Question:
Currently I have:
'''
def func(points): #Input is a matrix with n lines and 2 columns.
centroid = numpy.mean(points, axis=0)
sum = 0
for point in points:
x = point[0] - centroid[0]
y = point[1] - centorid[1]
sum += x**2 + y**2
return math.sqrt(sum)
'''
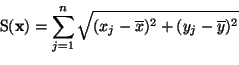
Answer: There is a builtin for summation of a sequence, called 'sum' (oddly enough). We can create the data using a generator comprehension, and feed it directly to the 'sum' function. Thus:
'''
return math.sqrt(sum((p[0]-centroid[0])**2 + (p[1]-centroid[1])**2 for p in points))
'''